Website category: movie
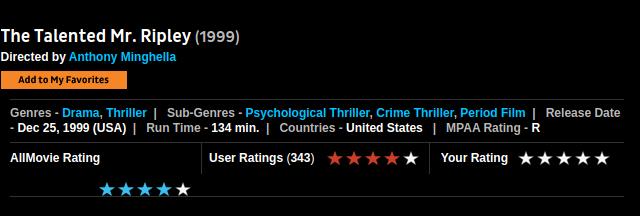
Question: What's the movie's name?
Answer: The Talented Mr. Ripley

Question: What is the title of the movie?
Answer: The Talented Mr. Ripley

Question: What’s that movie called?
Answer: The Talented Mr. Ripley

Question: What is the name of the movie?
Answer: The Talented Mr. Ripley

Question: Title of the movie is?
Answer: The Talented Mr. Ripley

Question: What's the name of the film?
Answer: The Talented Mr. Ripley

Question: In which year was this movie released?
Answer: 1999

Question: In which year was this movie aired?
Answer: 1999

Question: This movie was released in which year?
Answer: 1999

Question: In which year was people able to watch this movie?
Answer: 1999

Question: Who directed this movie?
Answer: Anthony Minghella

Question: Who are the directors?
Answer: Anthony Minghella

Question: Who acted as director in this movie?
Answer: Anthony Minghella

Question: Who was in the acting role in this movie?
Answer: Anthony Minghella

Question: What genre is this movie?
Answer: Drama , Thriller

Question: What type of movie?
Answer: Drama , Thriller

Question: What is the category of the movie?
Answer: Drama , Thriller

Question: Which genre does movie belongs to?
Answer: Drama , Thriller

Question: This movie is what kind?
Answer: Drama , Thriller

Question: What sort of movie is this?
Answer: Drama , Thriller

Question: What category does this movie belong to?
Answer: Drama , Thriller

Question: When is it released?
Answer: Dec 25, 1999 (USA)

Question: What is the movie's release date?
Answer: Dec 25, 1999 (USA)

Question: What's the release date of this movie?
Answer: Dec 25, 1999 (USA)

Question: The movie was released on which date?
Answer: Dec 25, 1999 (USA)

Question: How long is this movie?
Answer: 134 min.

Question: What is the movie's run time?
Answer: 134 min.

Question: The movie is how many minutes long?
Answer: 134 min.

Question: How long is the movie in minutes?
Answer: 134 min.

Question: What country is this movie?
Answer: United States

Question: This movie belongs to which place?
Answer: United States

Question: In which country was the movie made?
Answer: United States

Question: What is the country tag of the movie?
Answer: United States

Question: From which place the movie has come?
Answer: United States